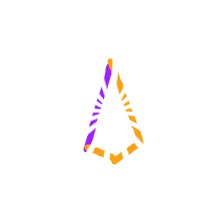
Shape: kite